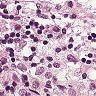
Metastatic tissue present: no